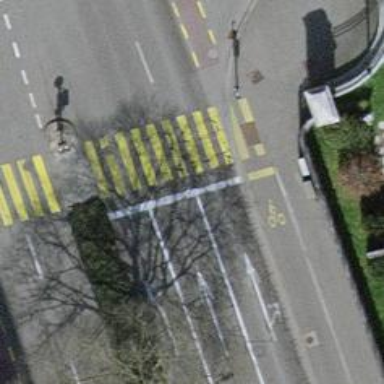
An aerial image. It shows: Crossing with traffic signals.